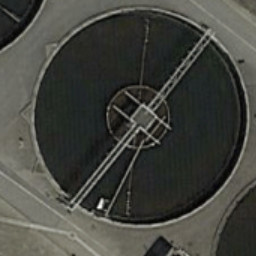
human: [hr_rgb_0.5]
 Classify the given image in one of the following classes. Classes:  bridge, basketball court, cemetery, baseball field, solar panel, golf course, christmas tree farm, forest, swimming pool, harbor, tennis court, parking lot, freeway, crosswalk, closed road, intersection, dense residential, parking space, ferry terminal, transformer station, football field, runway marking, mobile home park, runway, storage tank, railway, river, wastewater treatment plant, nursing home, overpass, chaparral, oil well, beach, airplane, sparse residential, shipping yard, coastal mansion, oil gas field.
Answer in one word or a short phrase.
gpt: wastewater treatment plant